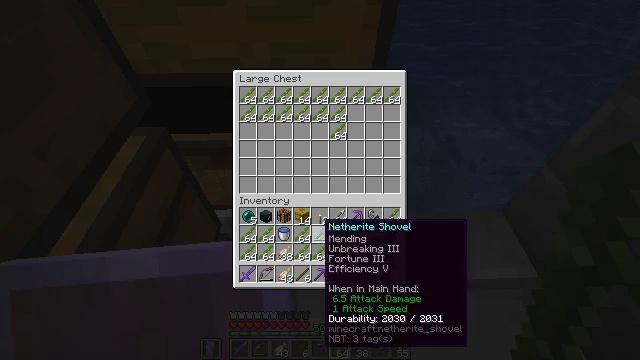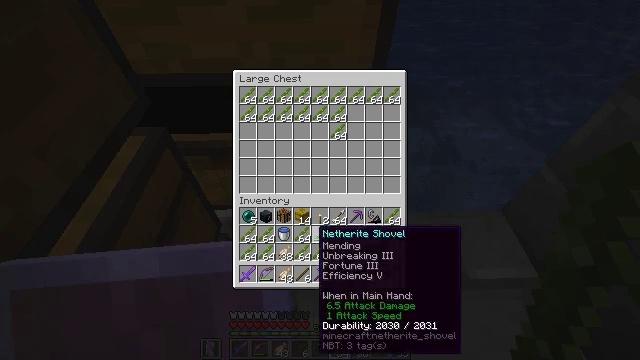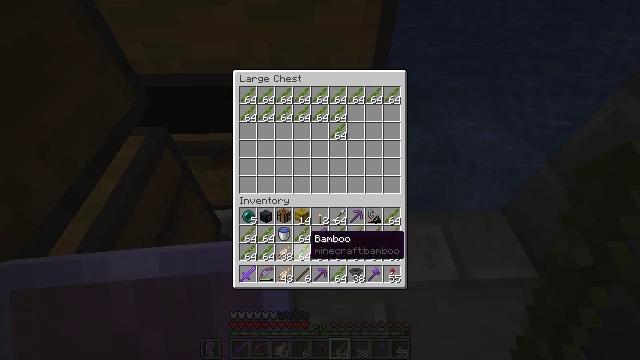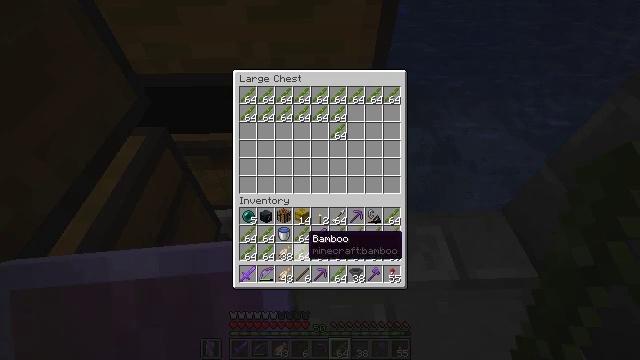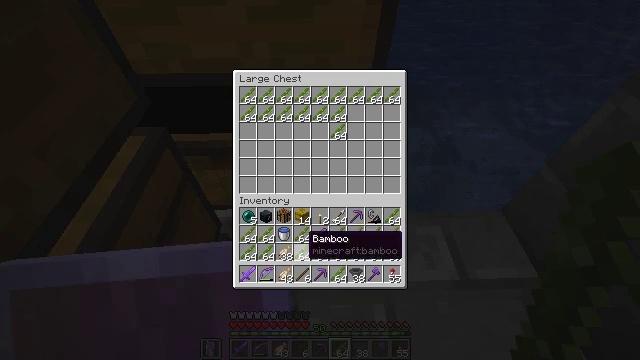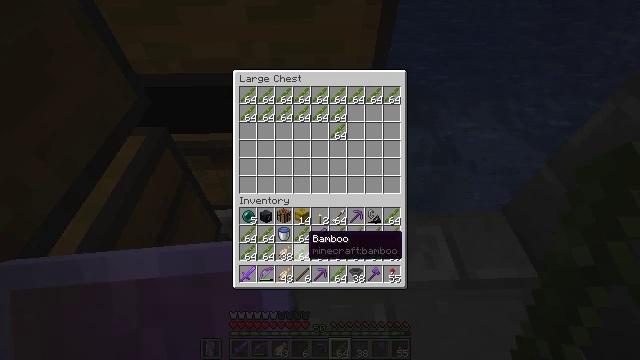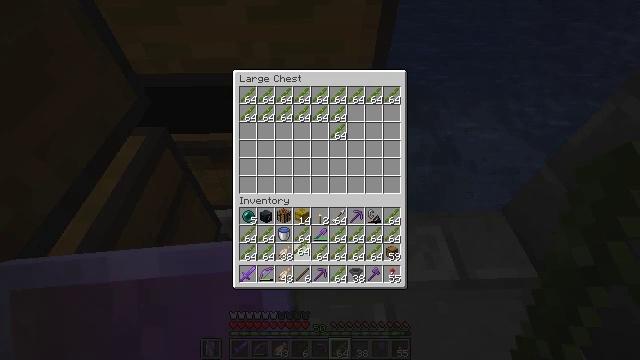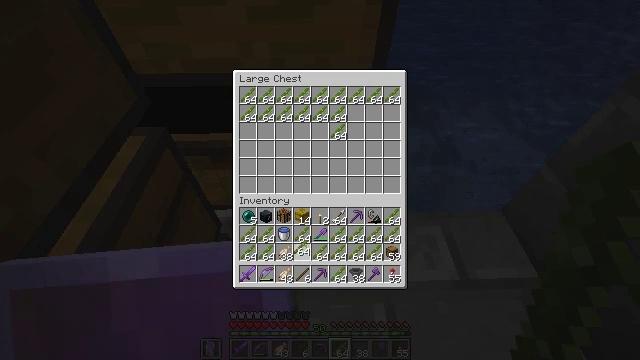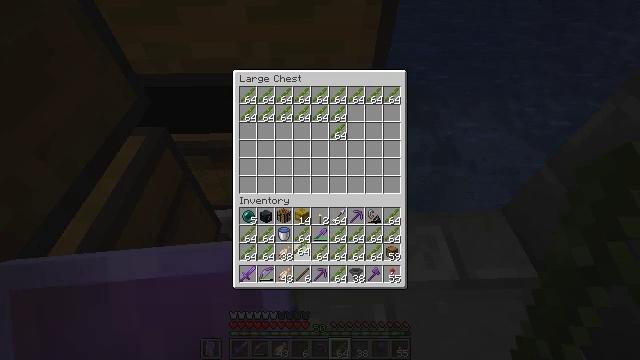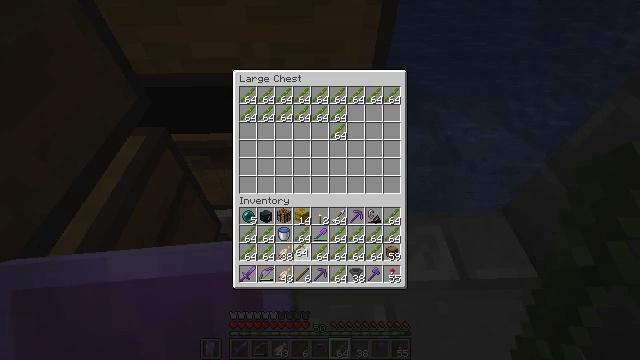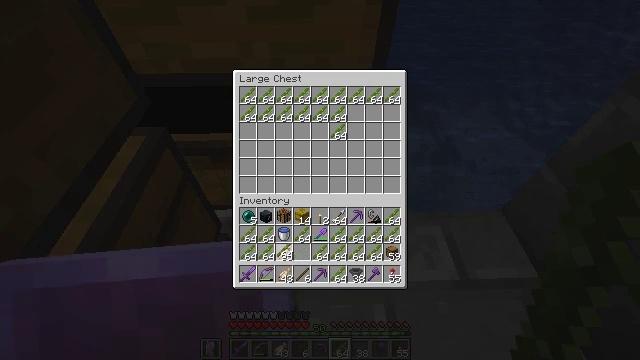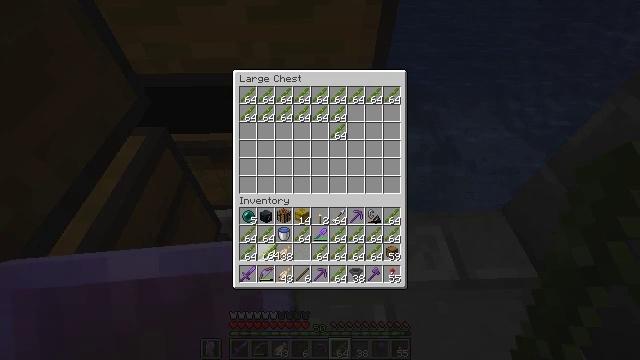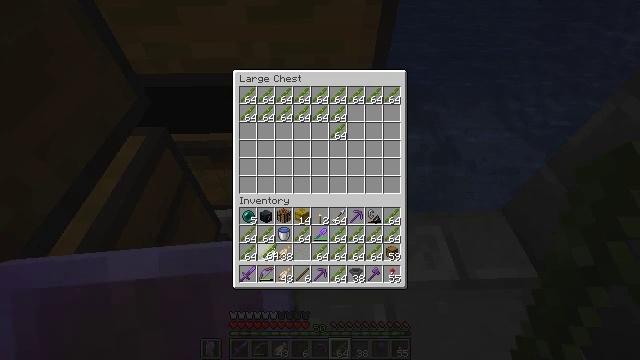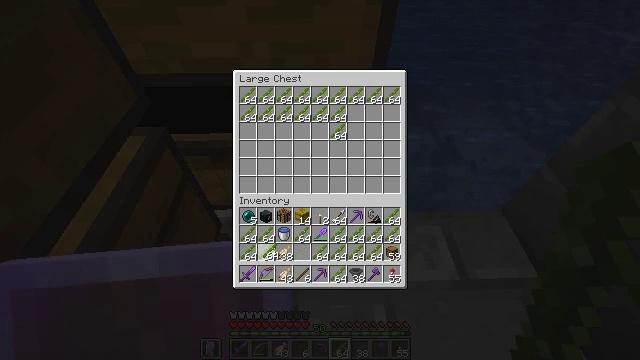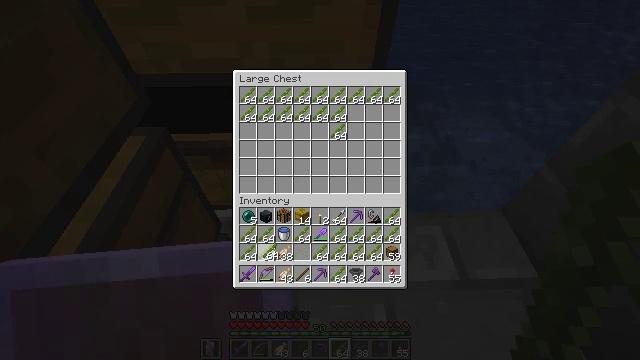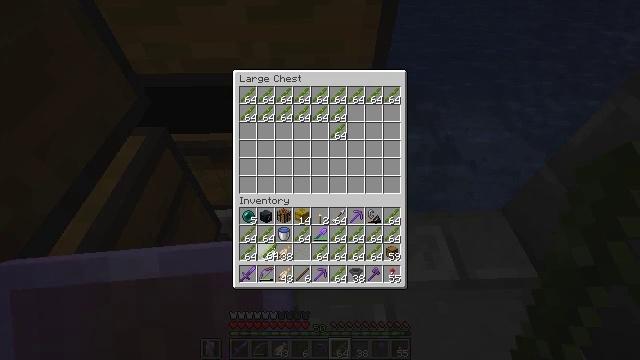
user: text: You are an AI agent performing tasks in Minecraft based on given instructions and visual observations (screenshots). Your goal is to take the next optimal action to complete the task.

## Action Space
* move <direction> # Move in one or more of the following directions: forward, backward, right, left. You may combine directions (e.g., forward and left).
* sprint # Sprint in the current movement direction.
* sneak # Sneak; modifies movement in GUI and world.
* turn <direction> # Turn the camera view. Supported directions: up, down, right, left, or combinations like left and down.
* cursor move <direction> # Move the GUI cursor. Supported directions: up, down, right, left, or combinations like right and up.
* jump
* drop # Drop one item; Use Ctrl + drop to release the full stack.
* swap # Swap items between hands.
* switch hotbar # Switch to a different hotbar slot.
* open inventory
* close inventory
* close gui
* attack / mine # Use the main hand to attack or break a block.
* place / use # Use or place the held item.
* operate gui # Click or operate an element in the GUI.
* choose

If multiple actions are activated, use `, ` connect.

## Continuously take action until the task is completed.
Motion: motion action
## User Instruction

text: Attack the chest to pick it up.
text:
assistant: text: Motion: turn down
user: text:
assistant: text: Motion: turn left
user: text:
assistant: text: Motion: no_op
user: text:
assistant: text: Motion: no_op
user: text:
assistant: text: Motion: no_op
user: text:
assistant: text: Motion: attack / mine
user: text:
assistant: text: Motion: attack / mine
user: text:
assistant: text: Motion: attack / mine
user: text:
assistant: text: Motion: no_op
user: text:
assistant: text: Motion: turn left
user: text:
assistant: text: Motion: sneak, turn left
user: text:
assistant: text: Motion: sneak
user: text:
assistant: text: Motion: sneak
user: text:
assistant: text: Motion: sneak
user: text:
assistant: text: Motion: sneak
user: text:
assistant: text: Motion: sneak, attack / mine
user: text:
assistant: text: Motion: sneak, attack / mine
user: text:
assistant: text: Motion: sneak, attack / mine
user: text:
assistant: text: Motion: sneak
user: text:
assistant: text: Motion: sneak, attack / mine
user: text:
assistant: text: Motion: sneak, attack / mine
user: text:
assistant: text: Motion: sneak
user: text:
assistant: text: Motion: sneak
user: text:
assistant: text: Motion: sneak
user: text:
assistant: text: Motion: sneak
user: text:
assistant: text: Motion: sneak
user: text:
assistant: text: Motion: sneak
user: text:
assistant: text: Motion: sneak
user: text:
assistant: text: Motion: sneak, turn up
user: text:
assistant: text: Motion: sneak, turn right and up